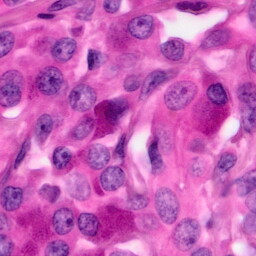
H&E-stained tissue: Pancreatic